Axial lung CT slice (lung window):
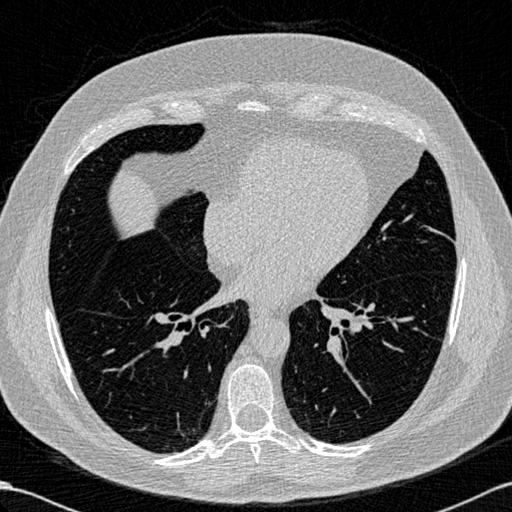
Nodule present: no